Interaction volume radius: 10 \u00c5
Interaction volume height: 30 \u00c5
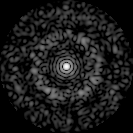
Disorder parameter: 0.8366